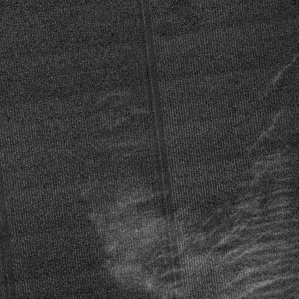
Label: frost